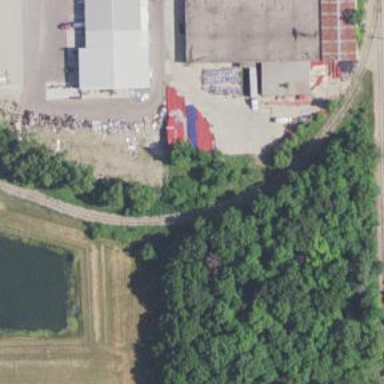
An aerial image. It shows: Rail spur service.